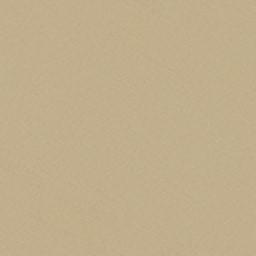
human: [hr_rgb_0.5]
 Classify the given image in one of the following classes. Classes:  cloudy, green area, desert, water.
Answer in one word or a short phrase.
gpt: desert